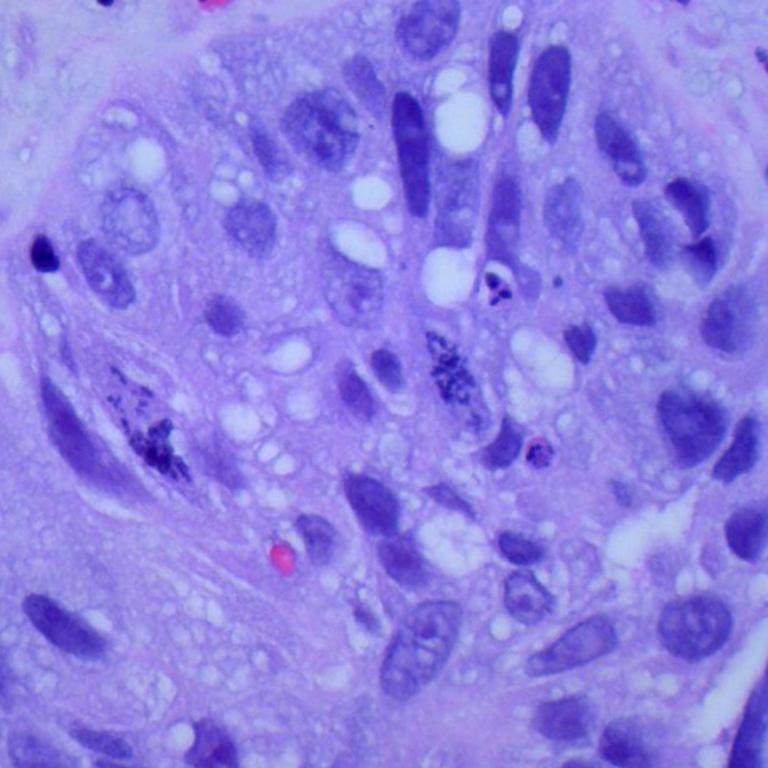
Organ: lung
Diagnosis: squamous carcinomas